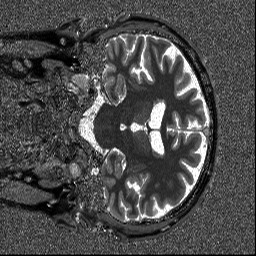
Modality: T1map
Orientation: coronal
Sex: male